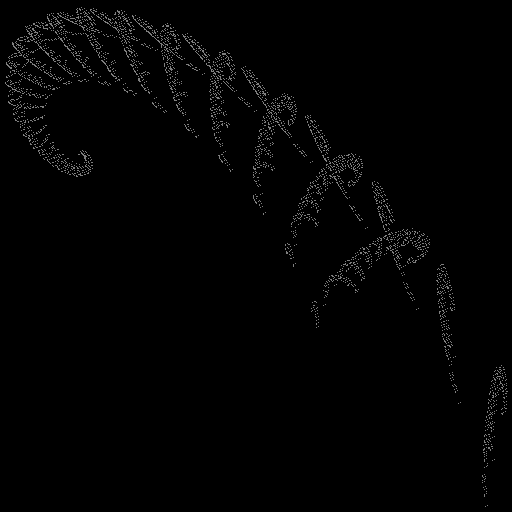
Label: ammonite